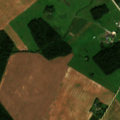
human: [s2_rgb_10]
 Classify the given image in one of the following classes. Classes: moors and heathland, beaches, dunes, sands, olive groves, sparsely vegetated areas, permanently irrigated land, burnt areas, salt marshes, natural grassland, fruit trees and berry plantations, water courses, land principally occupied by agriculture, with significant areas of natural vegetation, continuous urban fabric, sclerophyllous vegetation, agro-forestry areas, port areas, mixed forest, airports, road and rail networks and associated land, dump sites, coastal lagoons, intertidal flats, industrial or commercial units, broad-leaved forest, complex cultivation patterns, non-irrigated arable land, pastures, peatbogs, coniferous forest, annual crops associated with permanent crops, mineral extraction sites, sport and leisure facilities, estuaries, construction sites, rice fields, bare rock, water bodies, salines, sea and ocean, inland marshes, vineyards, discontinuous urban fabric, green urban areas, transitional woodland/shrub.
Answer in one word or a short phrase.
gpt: non-irrigated arable land, land principally occupied by agriculture, with significant areas of natural vegetation, broad-leaved forest, coniferous forest